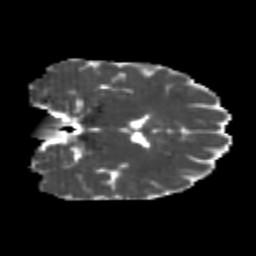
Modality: MD
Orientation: coronal
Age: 22
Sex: female
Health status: healthy
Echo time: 0.074 s